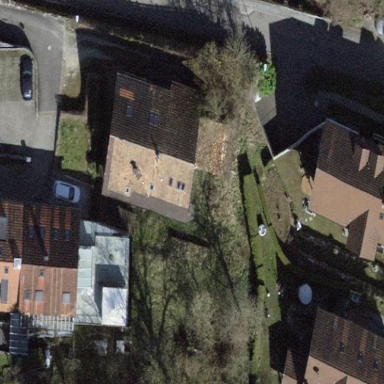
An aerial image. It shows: Building with tiled roof.